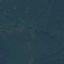
Land use / land cover: Forest